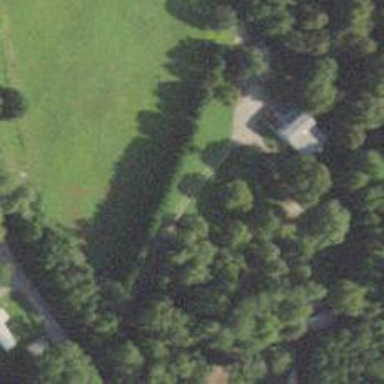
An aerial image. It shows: Driveway.